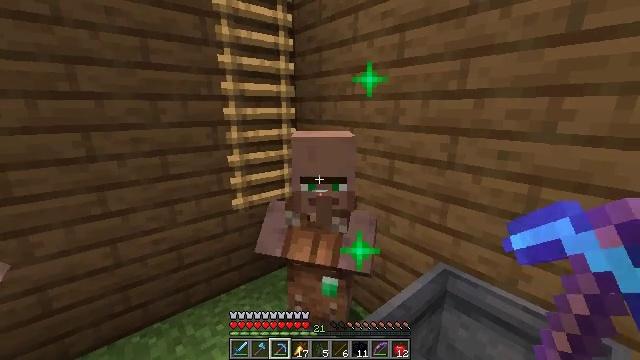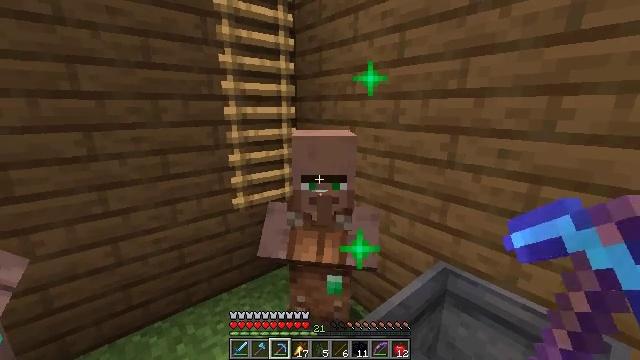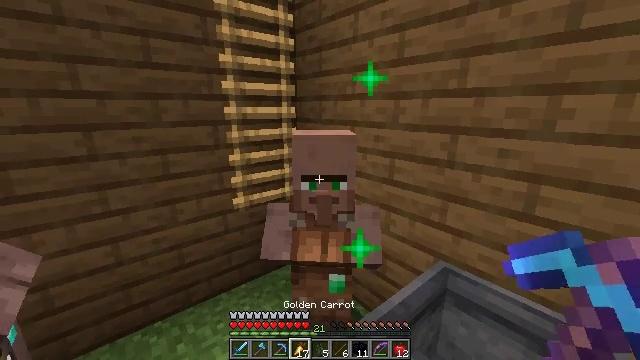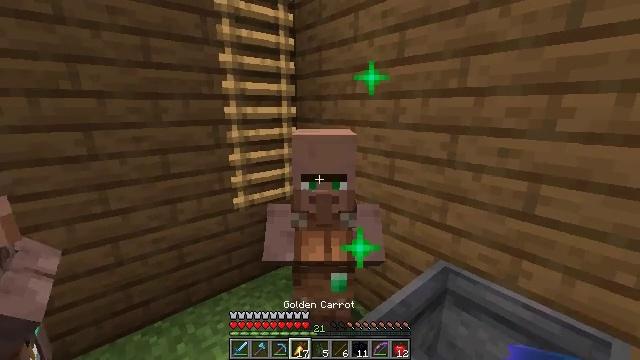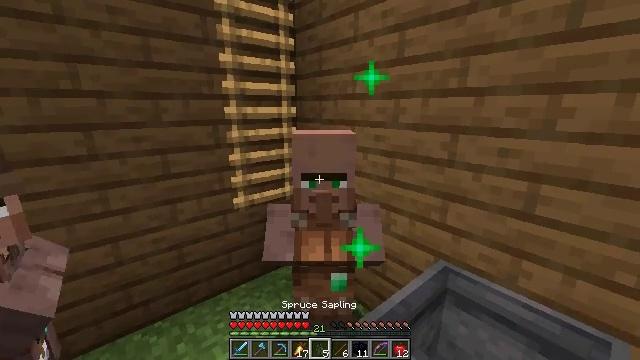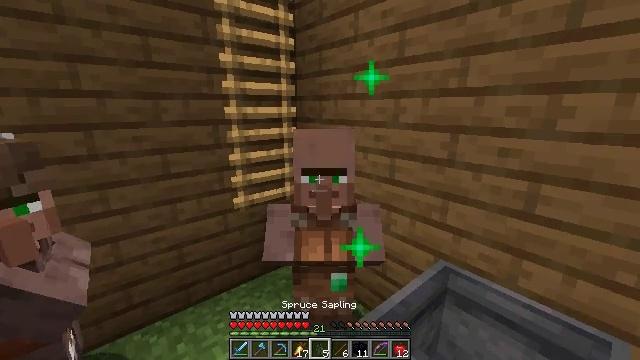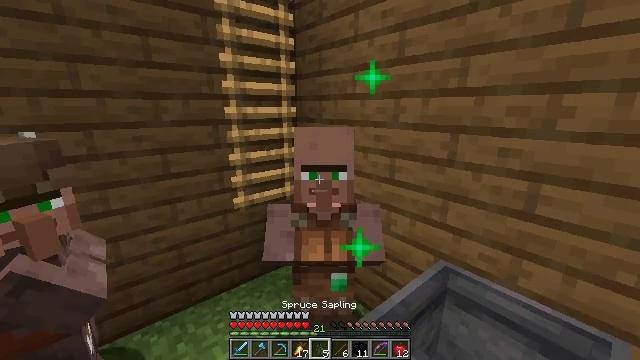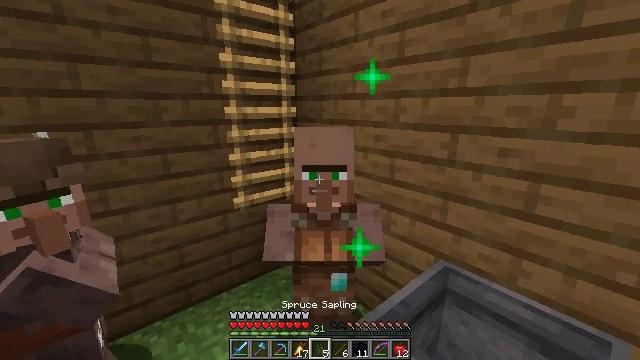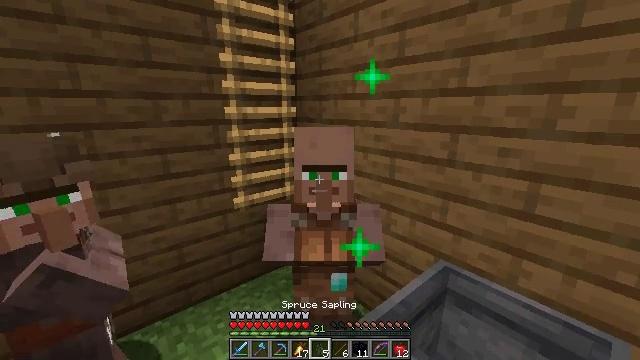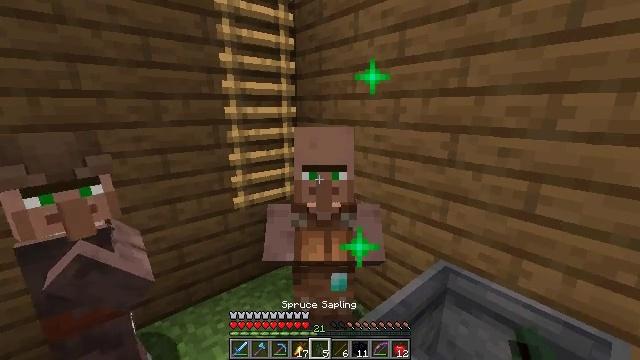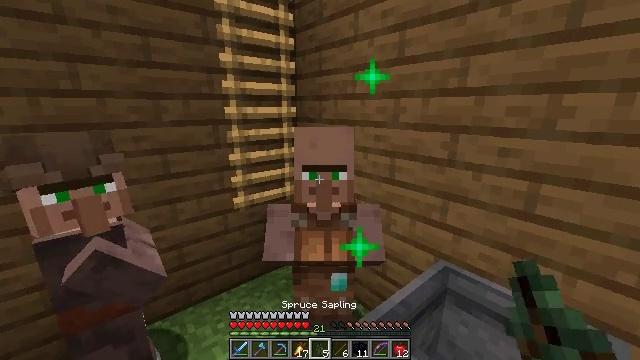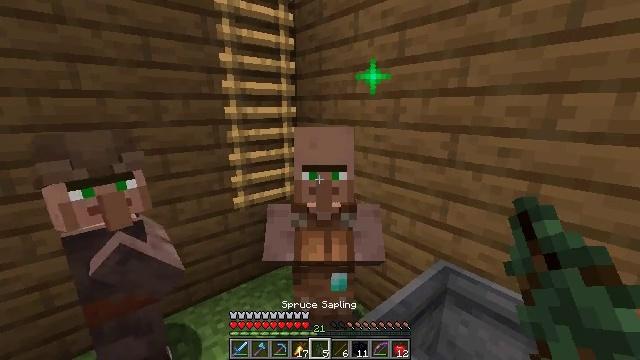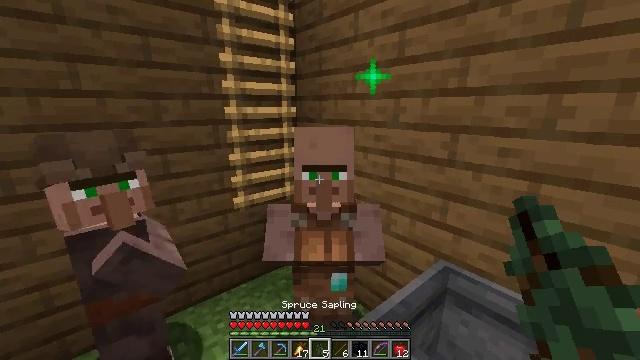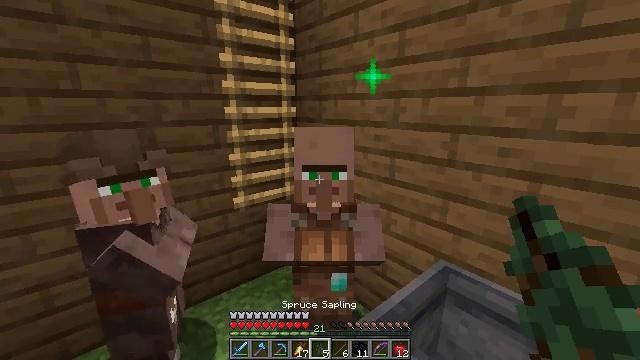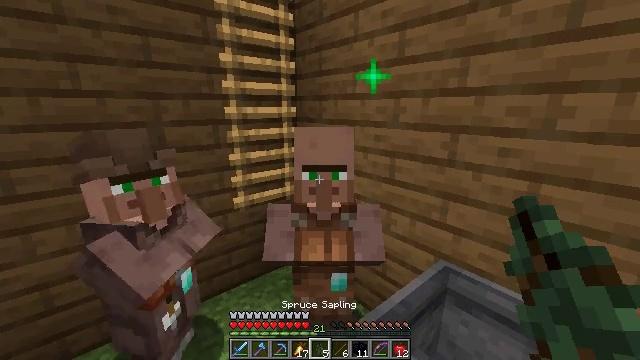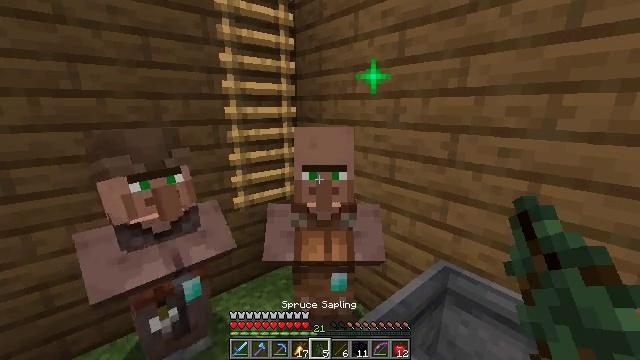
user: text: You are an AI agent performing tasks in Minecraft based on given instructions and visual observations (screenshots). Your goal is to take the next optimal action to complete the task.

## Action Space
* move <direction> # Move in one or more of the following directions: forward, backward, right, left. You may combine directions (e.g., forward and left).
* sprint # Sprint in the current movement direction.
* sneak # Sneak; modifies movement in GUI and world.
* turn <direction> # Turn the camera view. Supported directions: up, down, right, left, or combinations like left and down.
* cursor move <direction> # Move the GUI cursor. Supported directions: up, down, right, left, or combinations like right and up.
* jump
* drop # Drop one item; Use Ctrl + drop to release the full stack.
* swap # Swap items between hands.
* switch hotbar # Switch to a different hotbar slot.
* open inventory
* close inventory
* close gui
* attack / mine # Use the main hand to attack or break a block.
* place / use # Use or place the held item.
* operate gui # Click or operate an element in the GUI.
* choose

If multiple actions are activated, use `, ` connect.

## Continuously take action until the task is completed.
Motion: motion action
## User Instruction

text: Craft a saddle in the crafting table's grid.
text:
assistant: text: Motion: no_op
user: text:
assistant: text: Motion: no_op
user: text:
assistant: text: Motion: no_op
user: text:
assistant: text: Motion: no_op
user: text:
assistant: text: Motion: no_op
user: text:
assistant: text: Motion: no_op
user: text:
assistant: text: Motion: no_op
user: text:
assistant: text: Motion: no_op
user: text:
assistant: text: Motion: no_op
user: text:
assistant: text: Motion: no_op
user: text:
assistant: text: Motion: no_op
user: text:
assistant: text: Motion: no_op
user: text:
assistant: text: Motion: no_op
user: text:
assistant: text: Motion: no_op
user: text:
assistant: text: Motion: no_op
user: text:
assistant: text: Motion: no_op
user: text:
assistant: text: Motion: no_op
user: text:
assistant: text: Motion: no_op
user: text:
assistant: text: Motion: no_op
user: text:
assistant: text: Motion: no_op
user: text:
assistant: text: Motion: move forward
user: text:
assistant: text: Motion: move forward
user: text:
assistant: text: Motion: move forward
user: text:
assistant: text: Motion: no_op
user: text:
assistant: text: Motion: close inventory
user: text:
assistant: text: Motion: close inventory
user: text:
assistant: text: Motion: open gui
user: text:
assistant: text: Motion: no_op
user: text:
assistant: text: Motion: no_op
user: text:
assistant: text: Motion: no_op